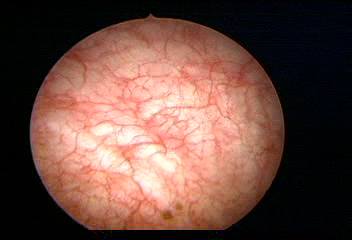
Modality: WLC
Class: Normal mucosa
Bladder cancer association: No